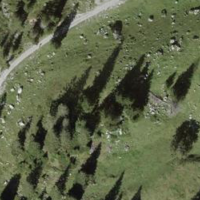
EUNIS habitat code: 26
Species observed at this site:
Rhododendron ferrugineum